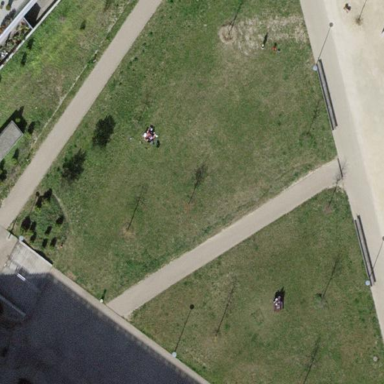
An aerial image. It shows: Lovely park for leisure and relaxation.